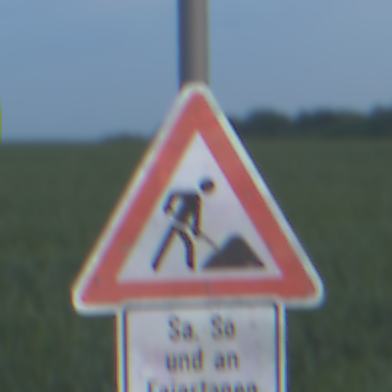
Verkehrszeichen: Arbeitsstelle
Zusatzzeichen unten: ZeitangabenMitBeschraenkungAufWochentage9
Umgebung: Outdoor, Nature
Tageszeit: SunriseSunset
Wetter: PartlyCloudy
Licht: Natural
Jahreszeit: NotSpecified
Kontrast: MediumContrast